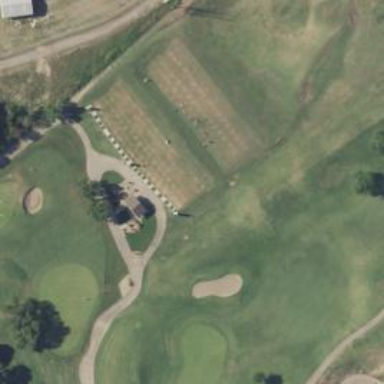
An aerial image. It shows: Golf tee on grassy land.